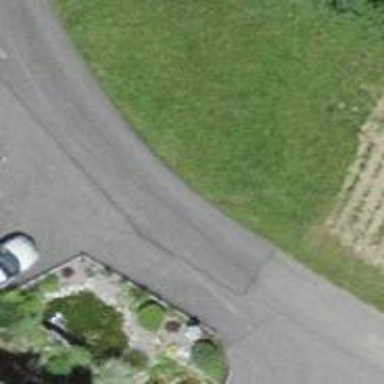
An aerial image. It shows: Residential road.